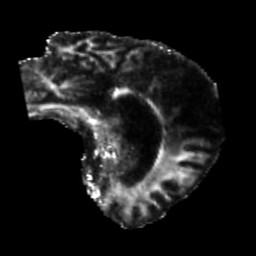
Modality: FA
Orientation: sagittal
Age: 49
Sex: male
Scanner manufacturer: siemens
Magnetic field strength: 3 T
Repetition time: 5.25 s
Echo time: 0.08 s